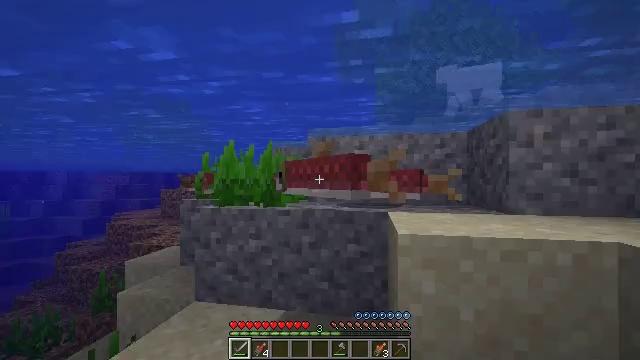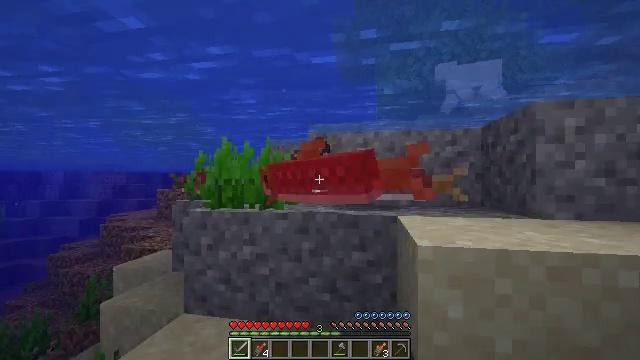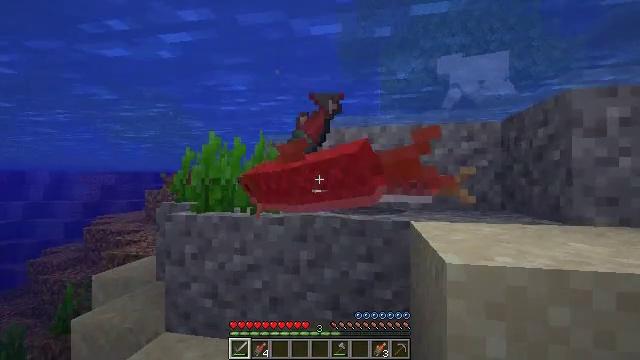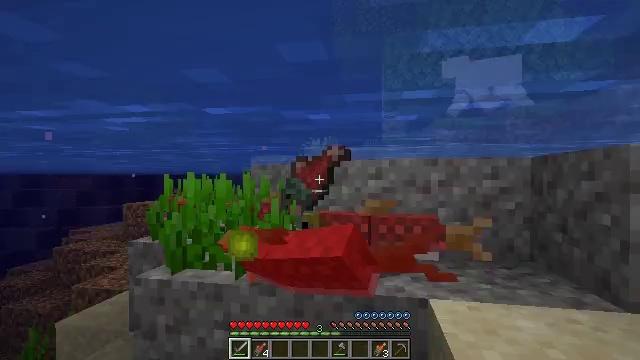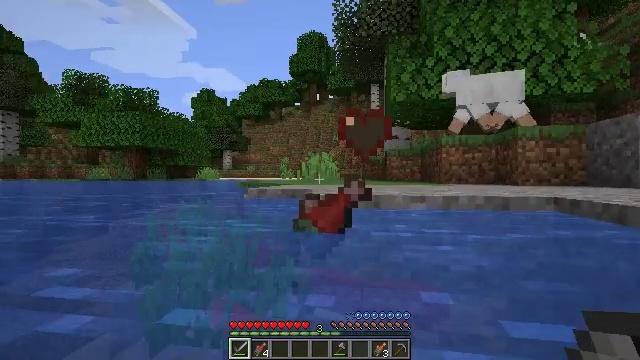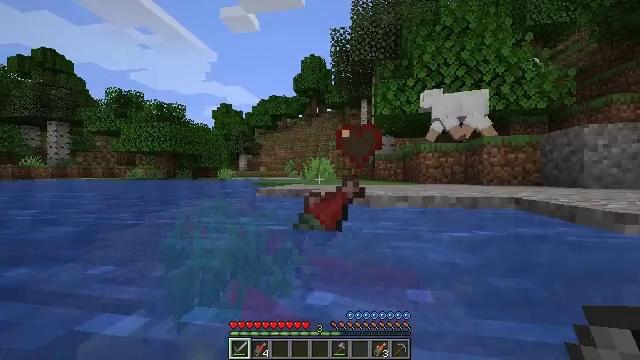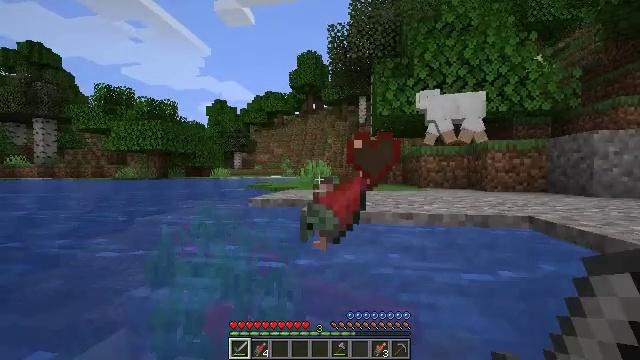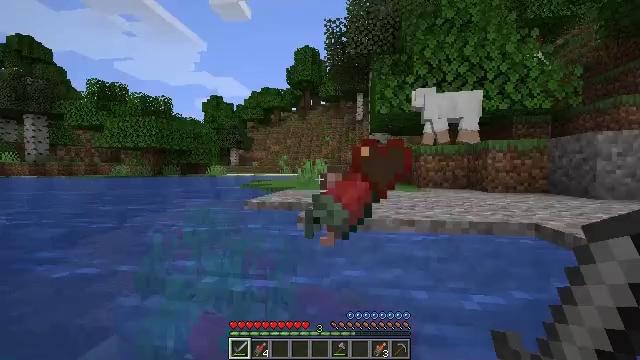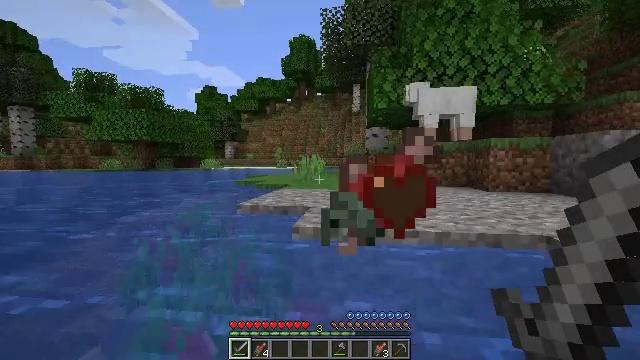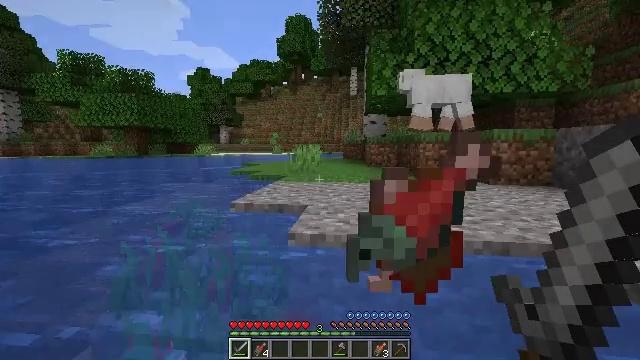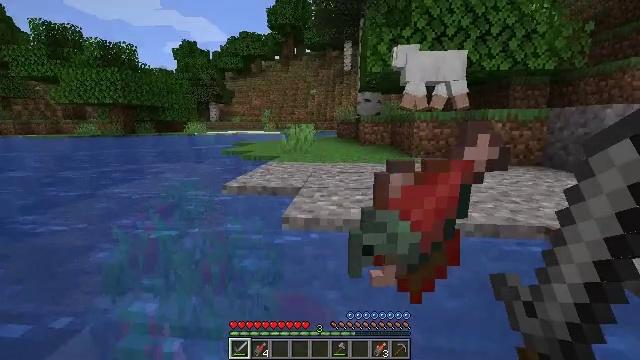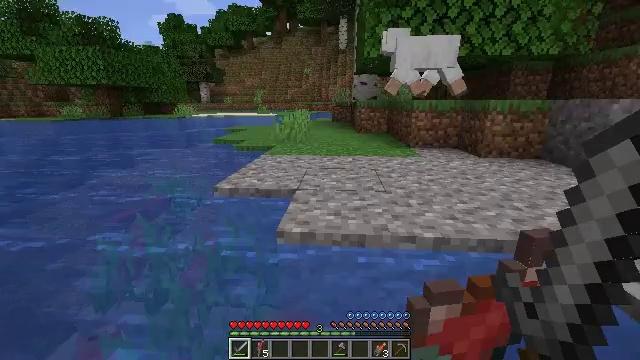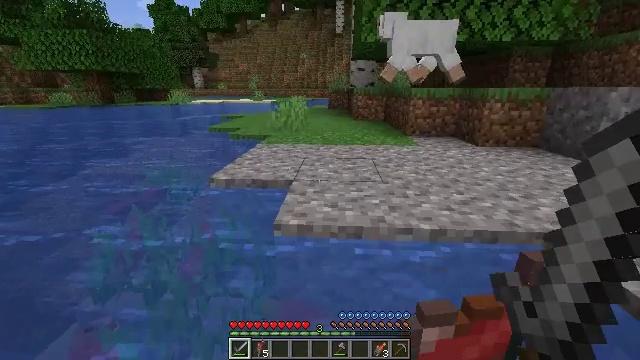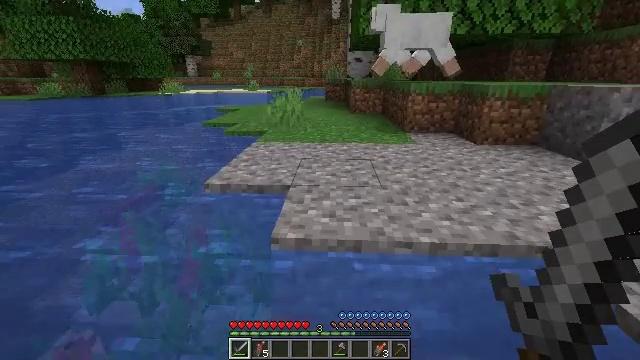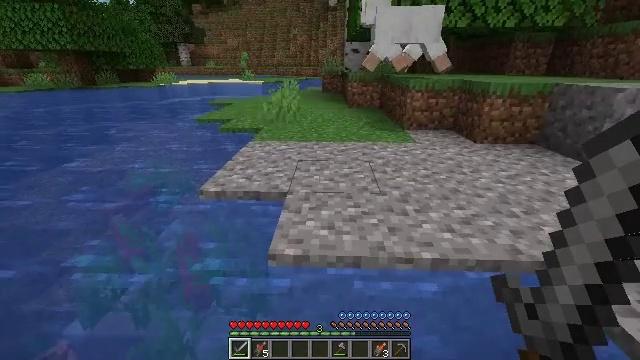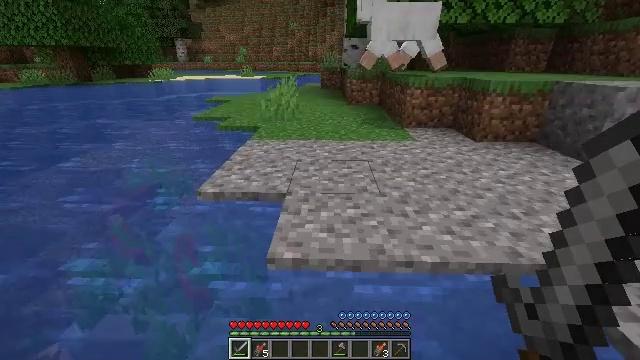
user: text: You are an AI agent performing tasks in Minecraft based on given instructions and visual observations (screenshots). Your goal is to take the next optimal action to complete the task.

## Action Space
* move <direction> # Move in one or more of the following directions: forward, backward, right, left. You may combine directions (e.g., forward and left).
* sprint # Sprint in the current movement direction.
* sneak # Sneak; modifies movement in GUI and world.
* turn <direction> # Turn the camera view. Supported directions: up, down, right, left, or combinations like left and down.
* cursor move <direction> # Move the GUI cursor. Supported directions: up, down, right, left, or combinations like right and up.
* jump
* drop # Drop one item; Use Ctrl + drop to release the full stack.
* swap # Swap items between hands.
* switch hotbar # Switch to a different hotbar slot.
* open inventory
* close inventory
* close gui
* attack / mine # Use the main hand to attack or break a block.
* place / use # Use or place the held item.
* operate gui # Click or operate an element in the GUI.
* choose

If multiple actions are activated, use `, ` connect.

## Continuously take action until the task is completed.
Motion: motion action
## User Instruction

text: Gather seagrass near the seafloor.
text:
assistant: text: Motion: move forward
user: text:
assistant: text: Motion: move forward
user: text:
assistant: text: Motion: move forward
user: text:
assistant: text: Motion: move forward
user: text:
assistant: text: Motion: move forward
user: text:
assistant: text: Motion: move forward, jump
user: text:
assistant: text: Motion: move forward, jump
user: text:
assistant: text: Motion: move forward, turn down, jump
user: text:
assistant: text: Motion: move forward, turn down, jump
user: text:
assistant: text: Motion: move forward, turn right and down, jump
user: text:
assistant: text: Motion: move forward, turn right and down, jump
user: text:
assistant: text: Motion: move forward, turn down, jump
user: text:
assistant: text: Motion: move forward, turn down
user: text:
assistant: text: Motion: turn down
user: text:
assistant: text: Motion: no_op
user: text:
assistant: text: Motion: no_op
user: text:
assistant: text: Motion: no_op
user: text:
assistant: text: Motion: no_op
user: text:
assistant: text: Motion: no_op
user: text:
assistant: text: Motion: no_op
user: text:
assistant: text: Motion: no_op
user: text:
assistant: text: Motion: no_op
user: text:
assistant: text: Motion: turn left and down
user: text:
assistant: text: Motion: turn left and down
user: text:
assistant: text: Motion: turn left and down
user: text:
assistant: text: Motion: turn left and down
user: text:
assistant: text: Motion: turn left and down
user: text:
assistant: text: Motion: turn left and up
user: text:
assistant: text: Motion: turn left and up
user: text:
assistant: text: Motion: move left